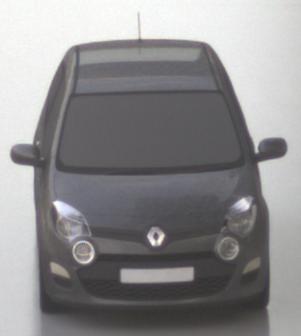
Make: Renault
Model: Twingo 1.2 LEV 16V 75
Detailed model: Twingo (II)
Model produced from: 2012/01
Model produced until: 2014/07
Doors: 3
Color: gray
Road condition: wet road
Daytime: sunrise or sunset
Contrast: medium contrast